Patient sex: M
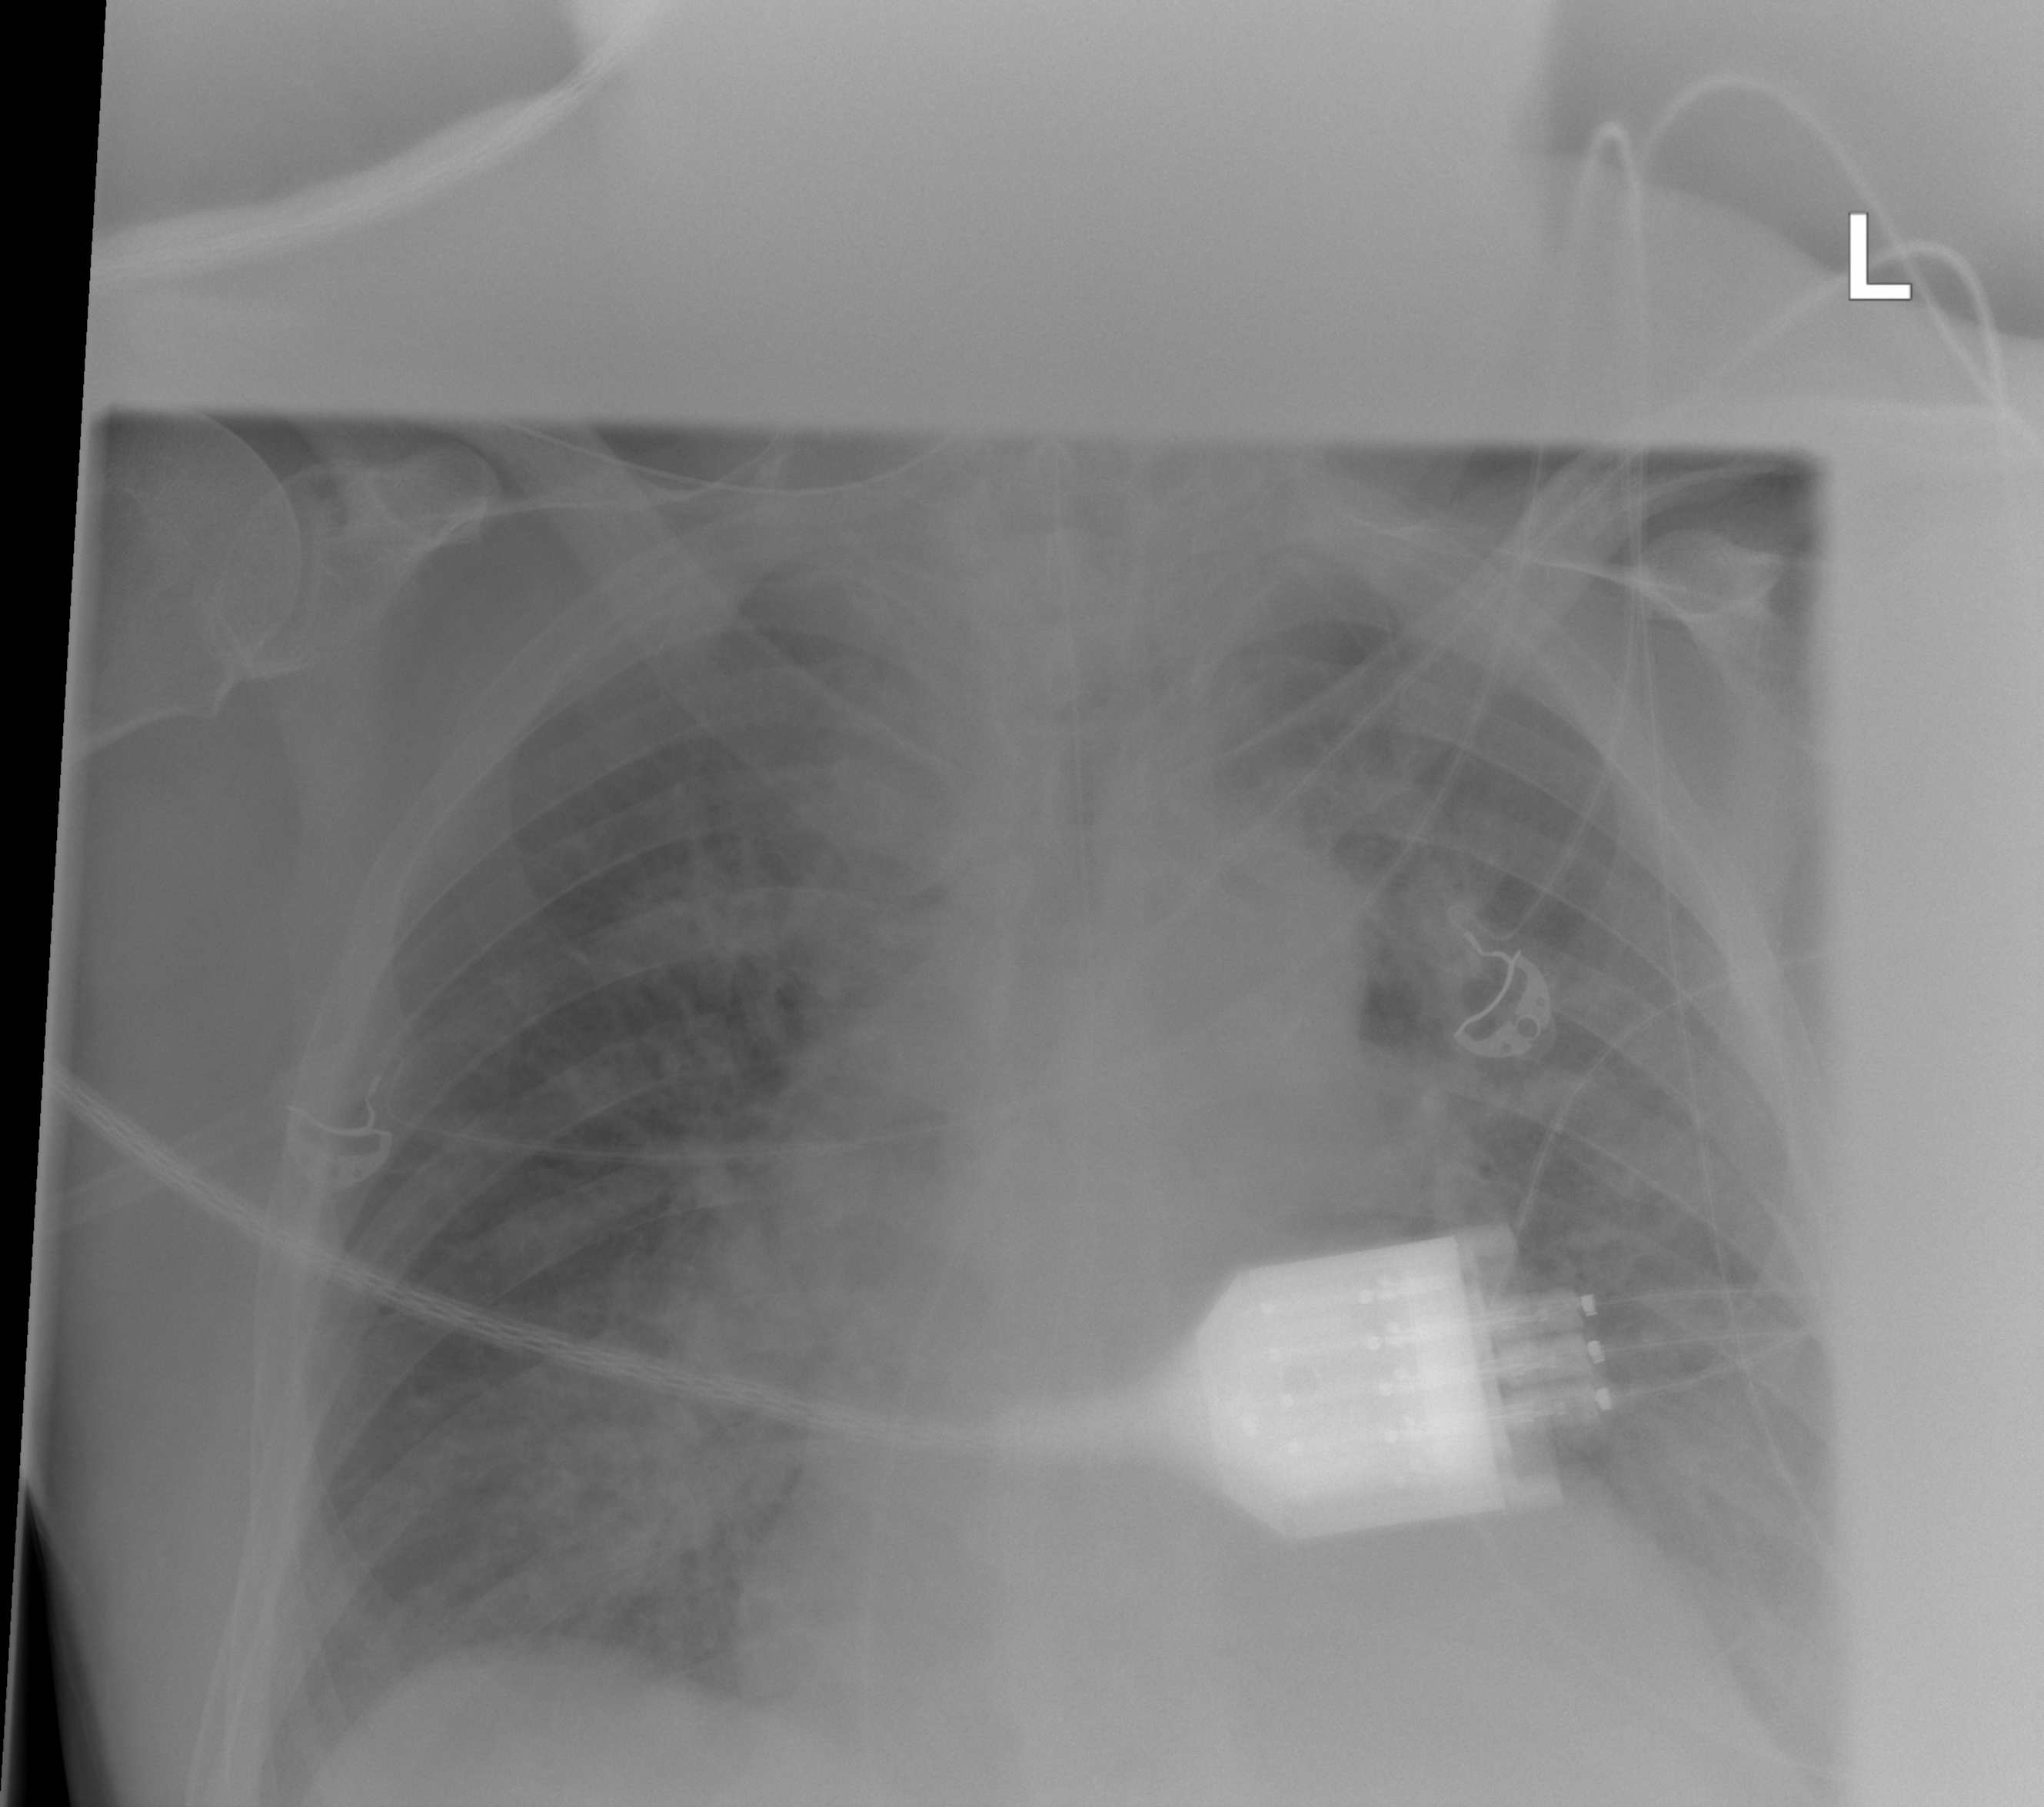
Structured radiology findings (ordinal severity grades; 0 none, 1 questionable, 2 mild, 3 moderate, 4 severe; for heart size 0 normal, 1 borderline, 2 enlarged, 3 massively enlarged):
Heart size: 2
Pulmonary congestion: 3
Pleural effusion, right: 0
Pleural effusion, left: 2
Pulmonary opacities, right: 0
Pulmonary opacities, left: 0
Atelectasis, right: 0
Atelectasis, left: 0